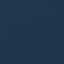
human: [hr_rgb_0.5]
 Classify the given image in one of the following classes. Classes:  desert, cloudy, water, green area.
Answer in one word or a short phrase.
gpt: water